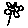
Label: flower